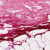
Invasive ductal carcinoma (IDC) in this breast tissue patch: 0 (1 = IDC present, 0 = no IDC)